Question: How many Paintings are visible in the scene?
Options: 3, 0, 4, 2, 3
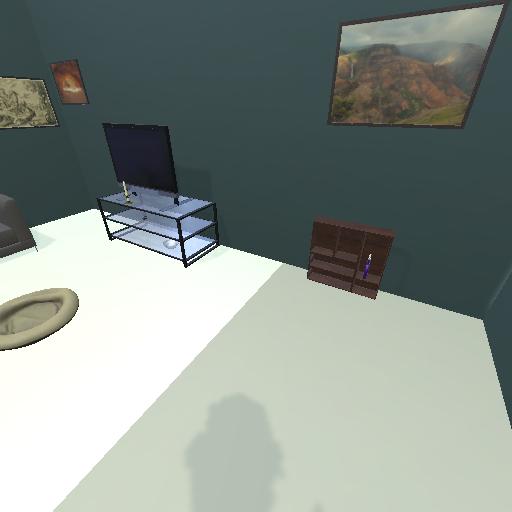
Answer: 3